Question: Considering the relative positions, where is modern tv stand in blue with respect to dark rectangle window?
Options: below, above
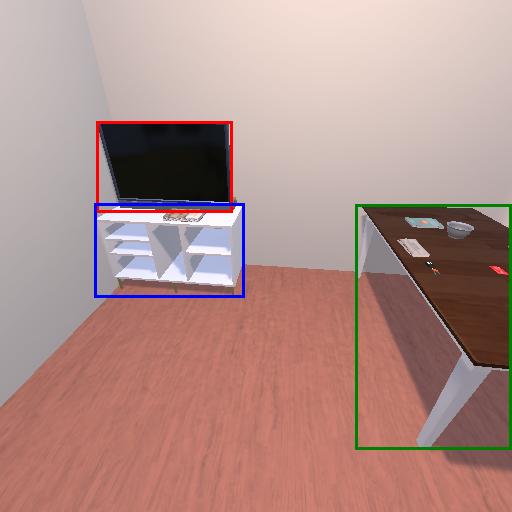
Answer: below